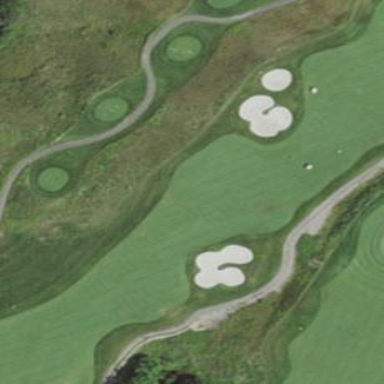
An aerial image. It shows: Golf fairway surrounded by grass.